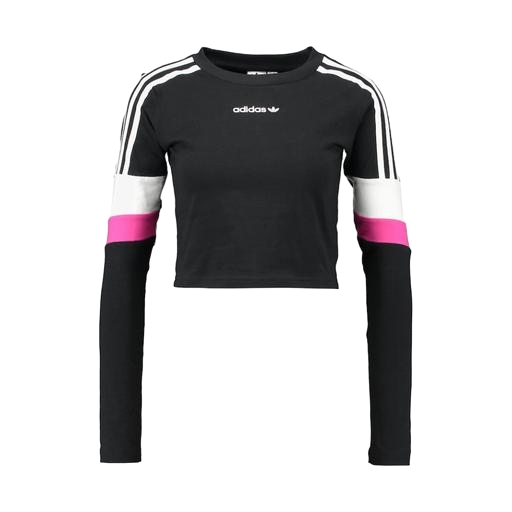
black long-sleeve crop top, longsleeve t-shirt, mid t-shirt, white background